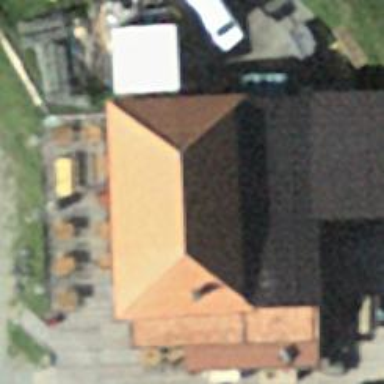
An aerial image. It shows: Restaurant.